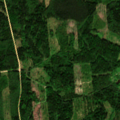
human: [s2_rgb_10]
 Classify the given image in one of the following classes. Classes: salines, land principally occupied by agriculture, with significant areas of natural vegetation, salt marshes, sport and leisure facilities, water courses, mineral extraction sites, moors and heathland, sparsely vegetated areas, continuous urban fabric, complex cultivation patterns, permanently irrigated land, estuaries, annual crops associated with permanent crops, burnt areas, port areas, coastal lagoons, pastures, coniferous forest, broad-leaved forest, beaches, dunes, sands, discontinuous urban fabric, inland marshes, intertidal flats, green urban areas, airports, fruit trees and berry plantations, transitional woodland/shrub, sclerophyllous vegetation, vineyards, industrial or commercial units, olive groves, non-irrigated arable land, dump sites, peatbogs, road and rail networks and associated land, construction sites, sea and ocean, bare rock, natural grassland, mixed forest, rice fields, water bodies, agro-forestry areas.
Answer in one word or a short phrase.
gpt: land principally occupied by agriculture, with significant areas of natural vegetation, mixed forest